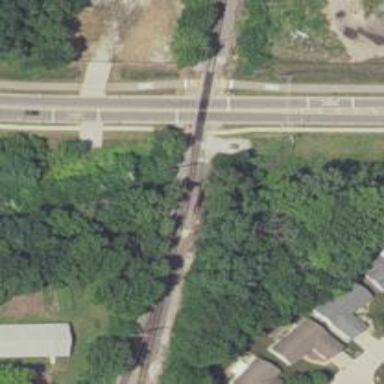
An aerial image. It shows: Railway crossing with lights.